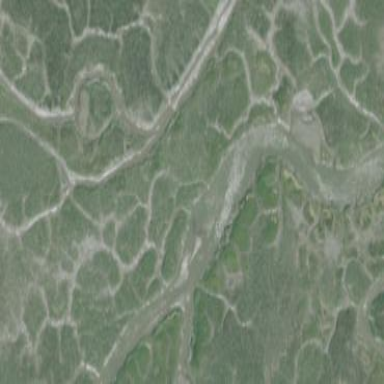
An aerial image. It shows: Saltmarsh wetland area.